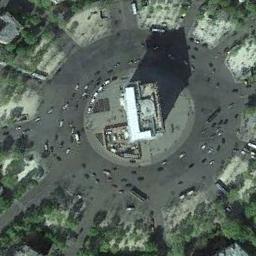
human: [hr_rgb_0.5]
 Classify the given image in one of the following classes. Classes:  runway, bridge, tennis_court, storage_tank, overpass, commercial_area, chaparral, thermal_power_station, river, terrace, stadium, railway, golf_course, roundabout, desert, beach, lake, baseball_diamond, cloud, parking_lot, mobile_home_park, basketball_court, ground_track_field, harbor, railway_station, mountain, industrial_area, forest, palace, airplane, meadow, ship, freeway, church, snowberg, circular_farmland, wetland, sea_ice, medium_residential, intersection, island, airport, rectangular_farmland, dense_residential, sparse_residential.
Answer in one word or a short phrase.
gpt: roundabout